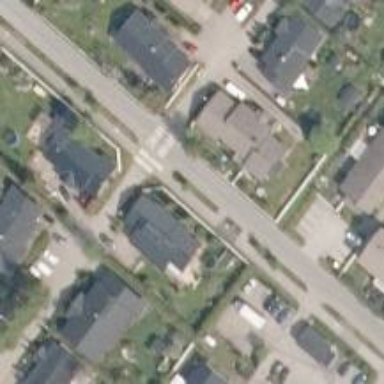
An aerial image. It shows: Road with "give way" sign.